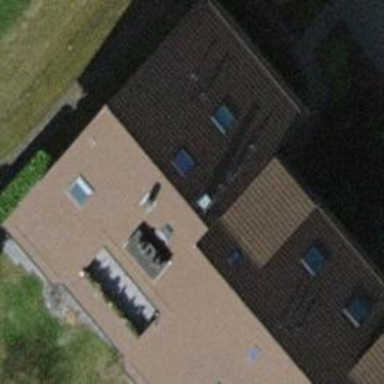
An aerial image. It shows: Terrace building.